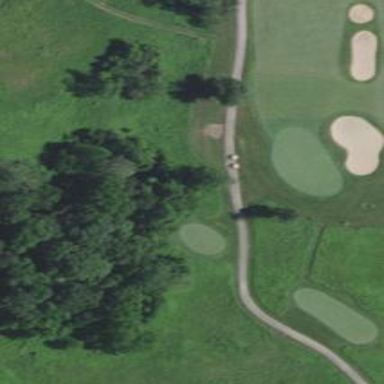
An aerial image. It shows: Rough grassy area used for golf.